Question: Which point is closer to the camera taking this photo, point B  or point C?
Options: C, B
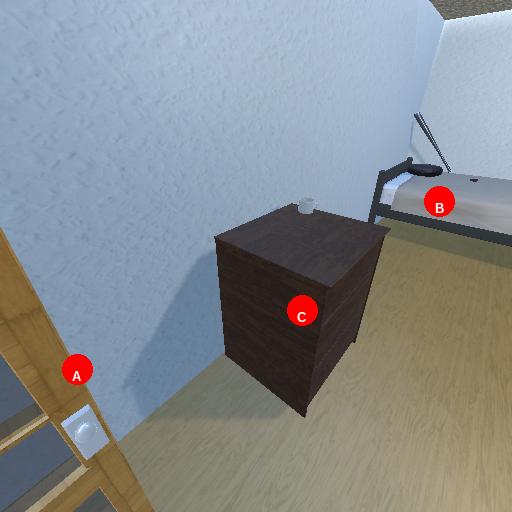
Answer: C